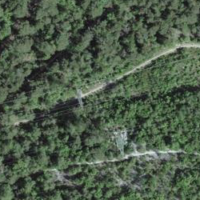
EUNIS habitat code: 43
Species observed at this site:
Amelanchier ovalis